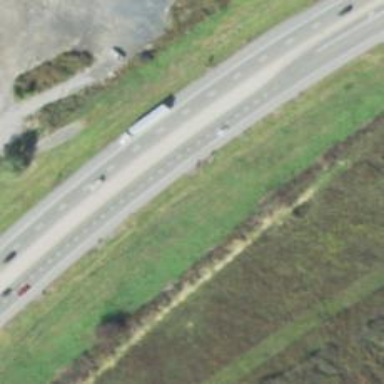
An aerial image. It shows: Expressway with asphalt surface categorized as trunk highway.